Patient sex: M
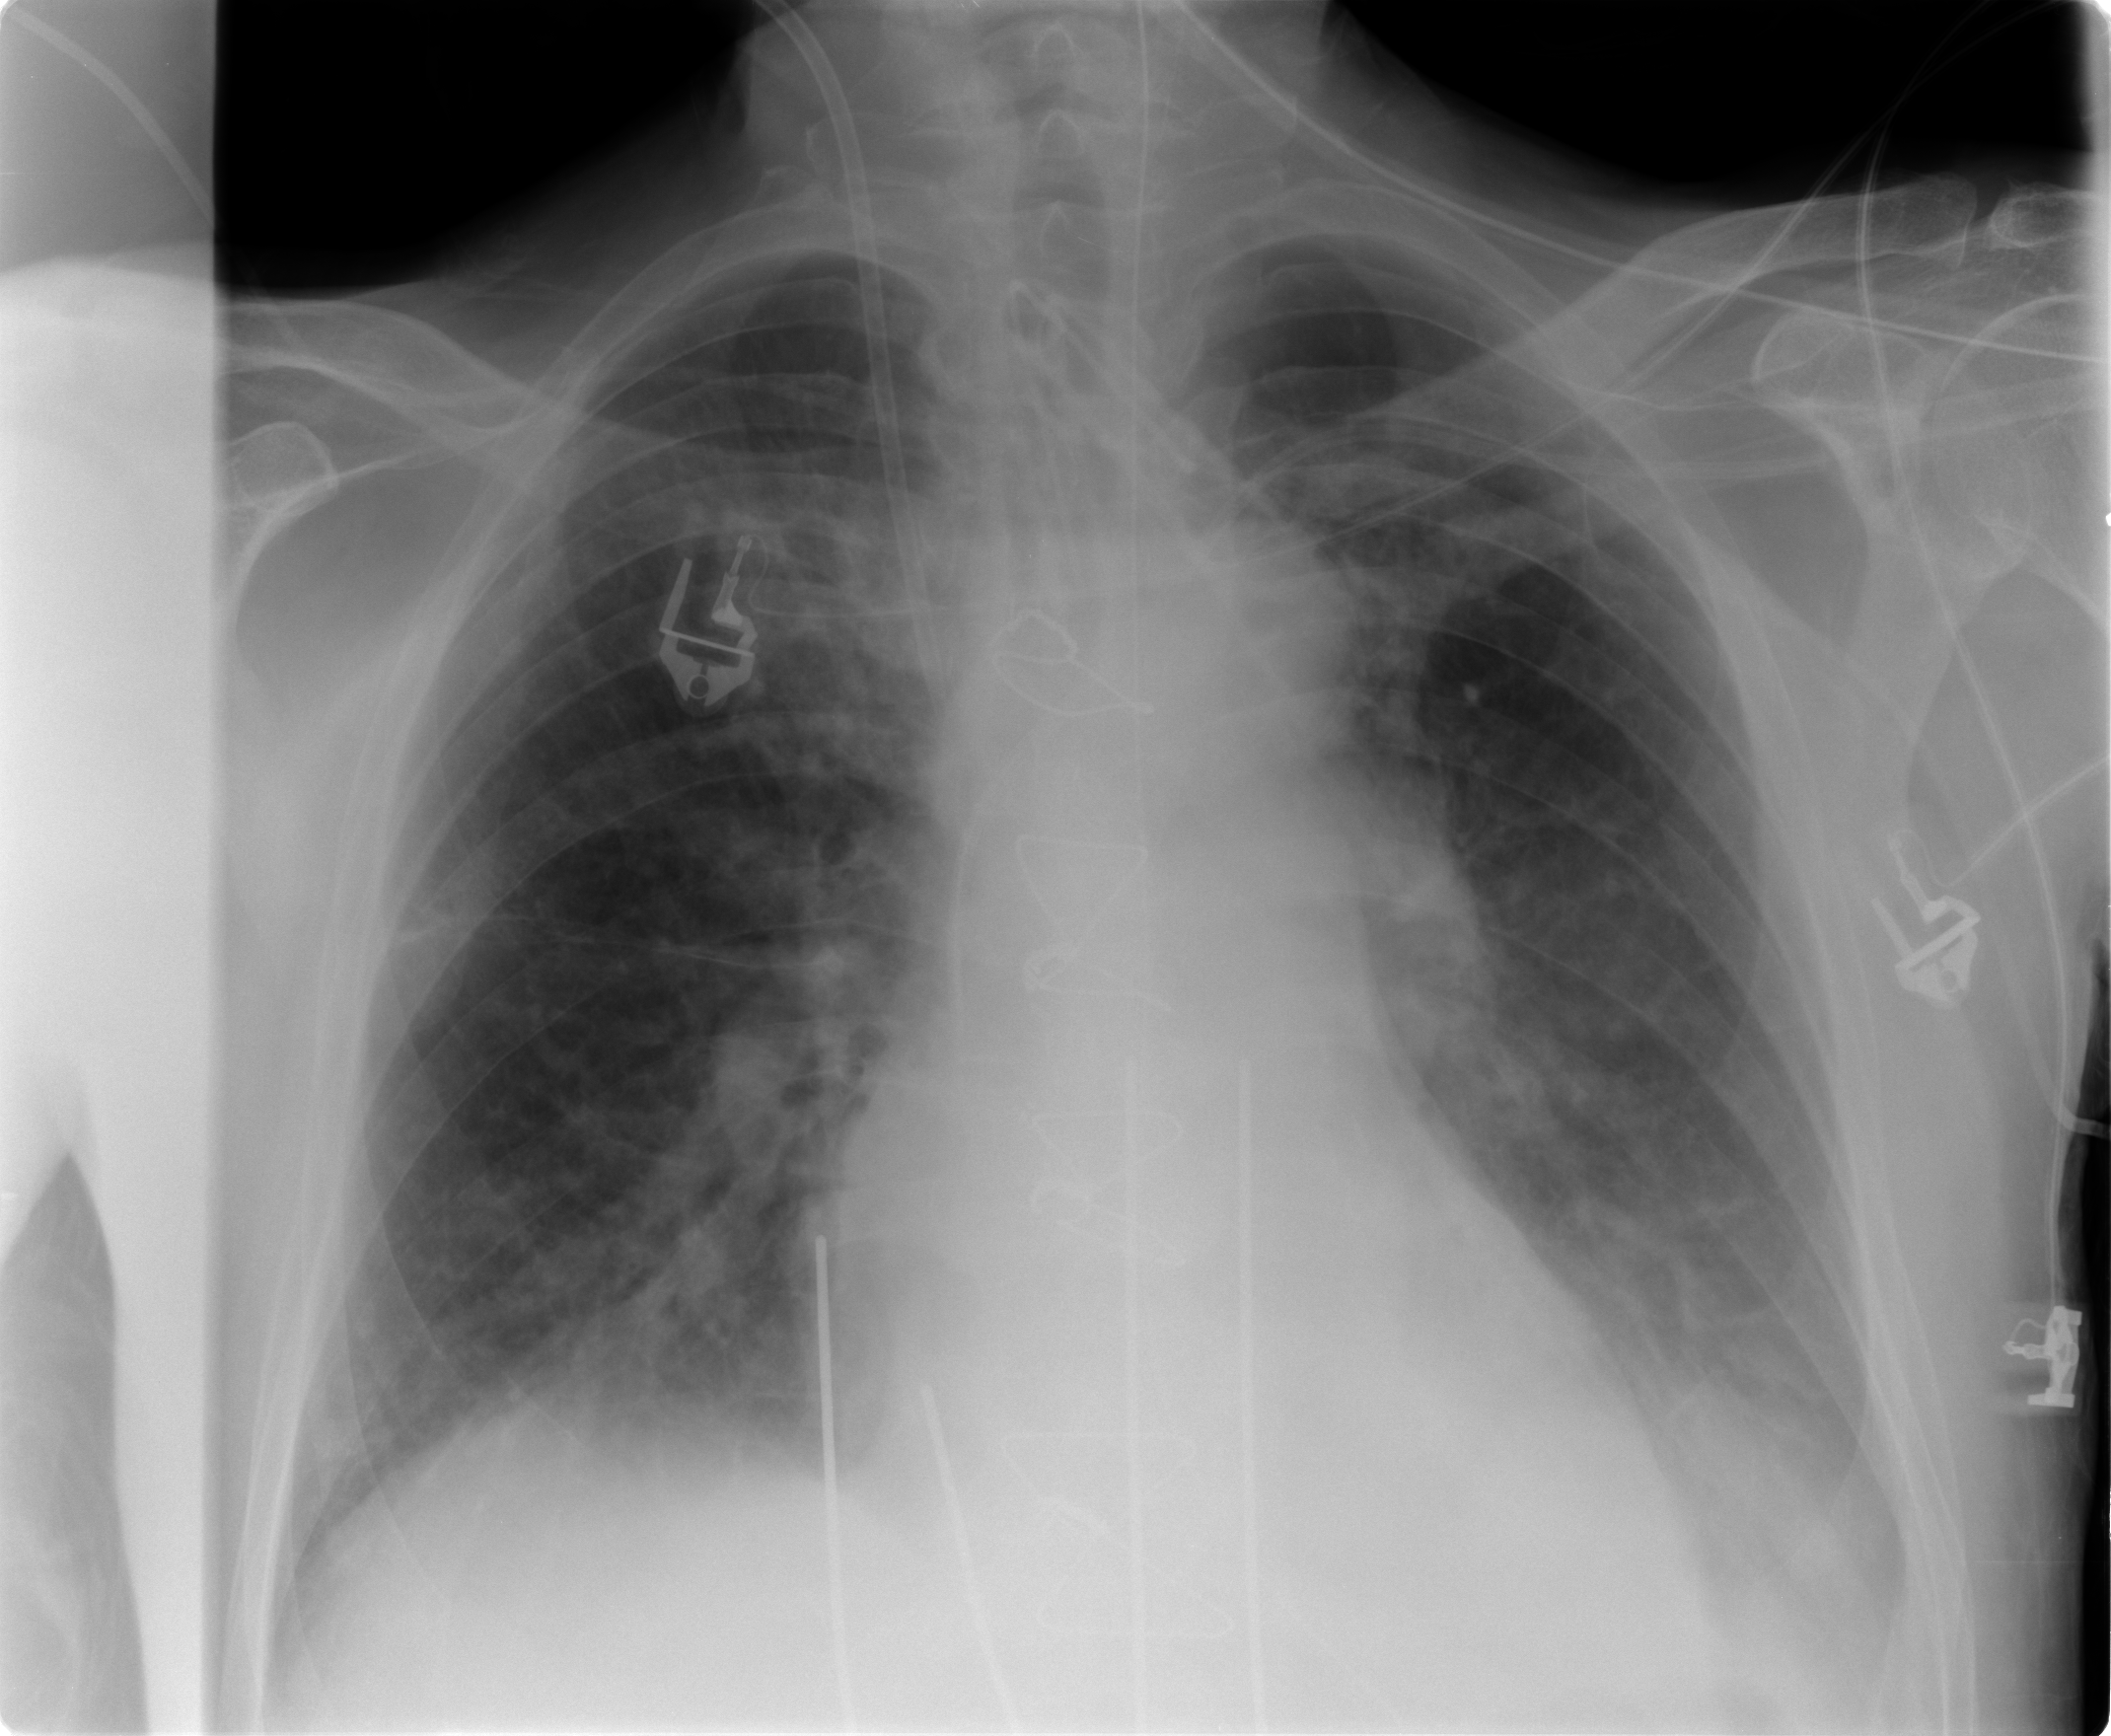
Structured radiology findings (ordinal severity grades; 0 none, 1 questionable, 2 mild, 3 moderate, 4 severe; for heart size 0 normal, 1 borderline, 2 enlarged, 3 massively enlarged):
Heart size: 0
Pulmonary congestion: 2
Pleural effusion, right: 1
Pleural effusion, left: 2
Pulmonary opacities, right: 0
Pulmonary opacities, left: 0
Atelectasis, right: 2
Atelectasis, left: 2